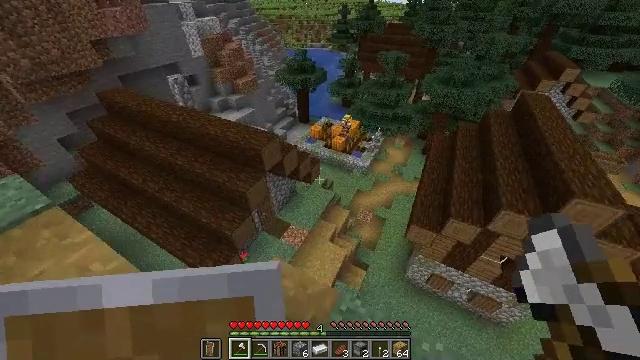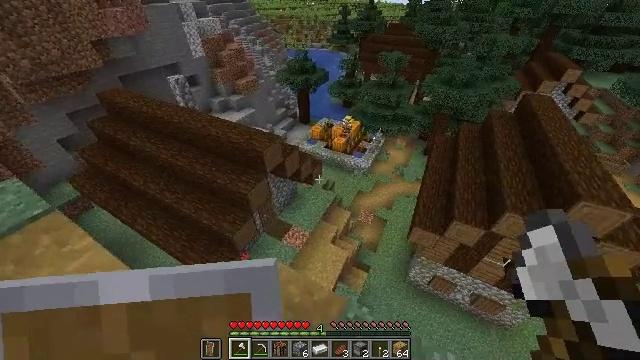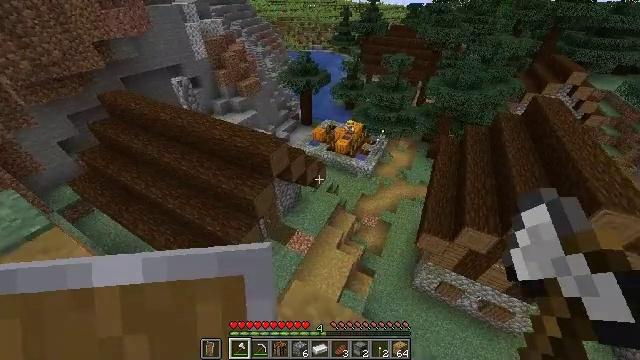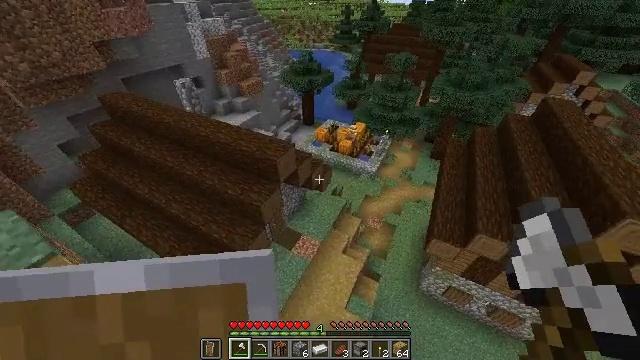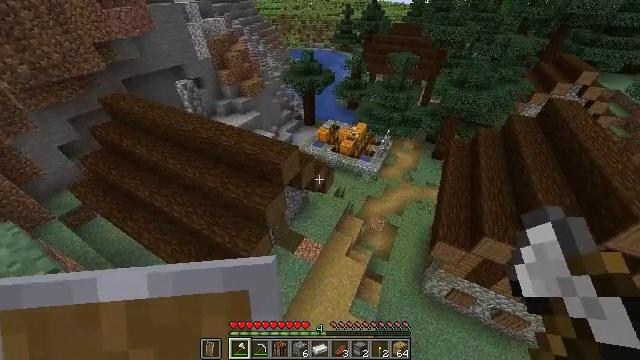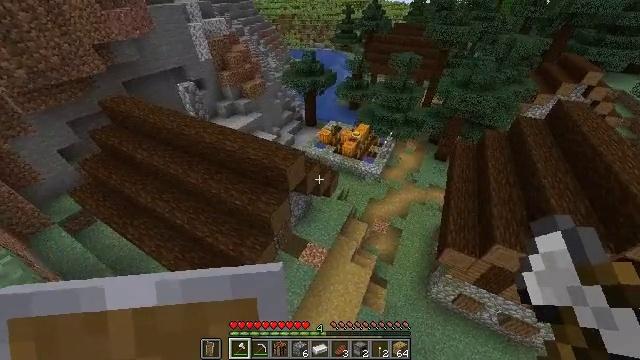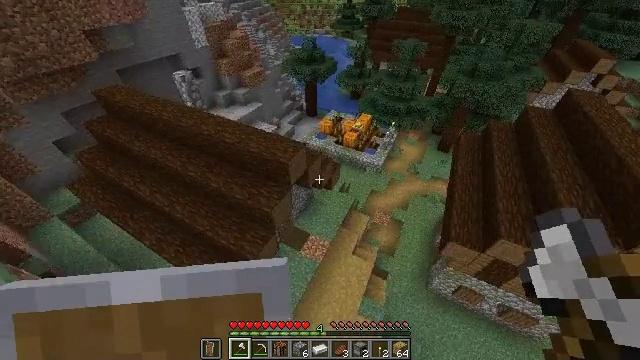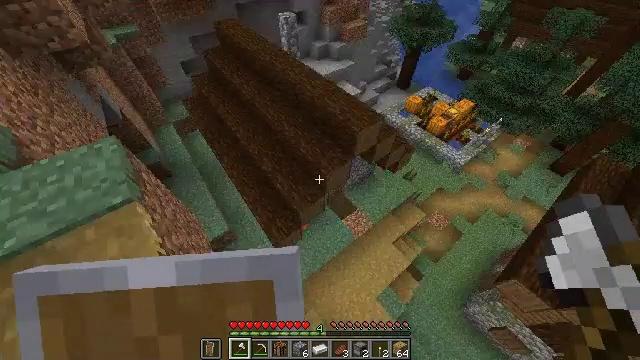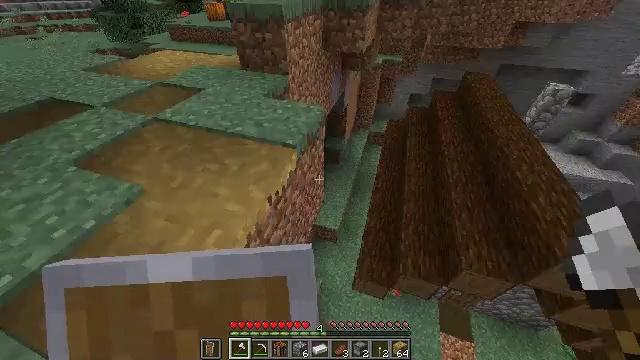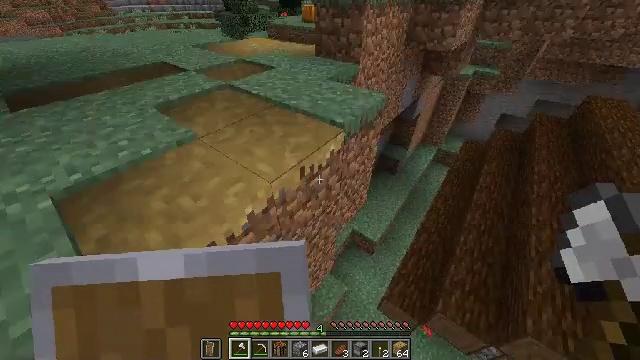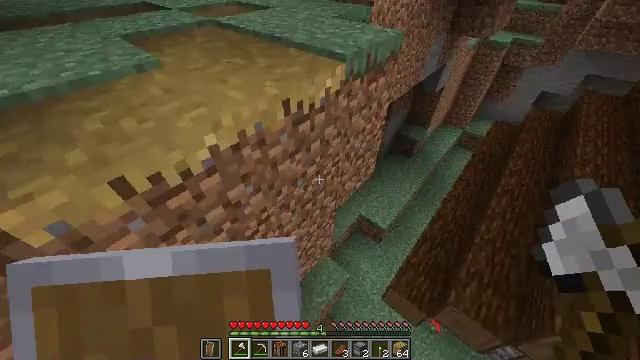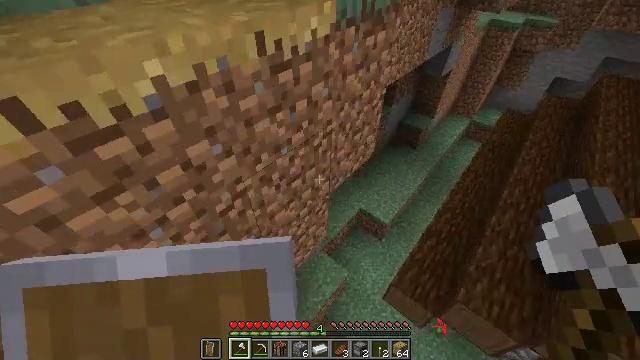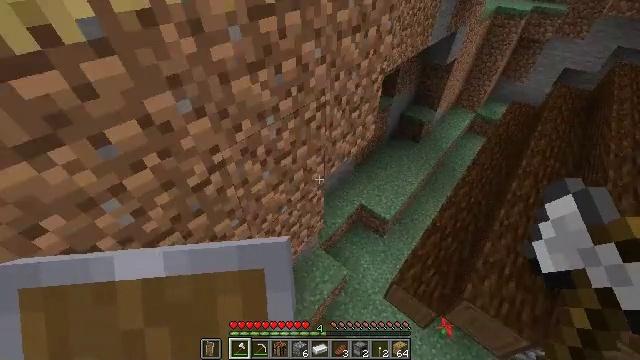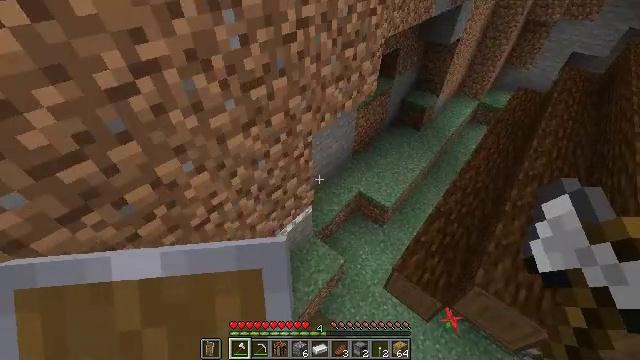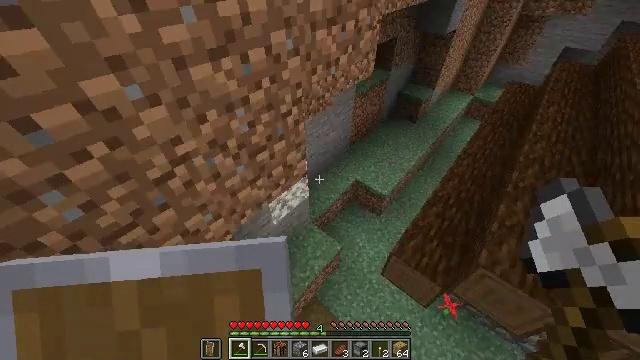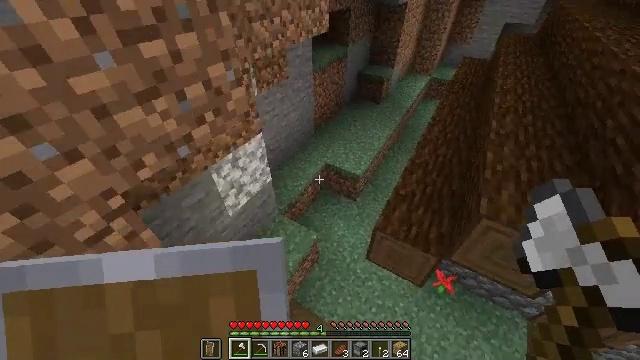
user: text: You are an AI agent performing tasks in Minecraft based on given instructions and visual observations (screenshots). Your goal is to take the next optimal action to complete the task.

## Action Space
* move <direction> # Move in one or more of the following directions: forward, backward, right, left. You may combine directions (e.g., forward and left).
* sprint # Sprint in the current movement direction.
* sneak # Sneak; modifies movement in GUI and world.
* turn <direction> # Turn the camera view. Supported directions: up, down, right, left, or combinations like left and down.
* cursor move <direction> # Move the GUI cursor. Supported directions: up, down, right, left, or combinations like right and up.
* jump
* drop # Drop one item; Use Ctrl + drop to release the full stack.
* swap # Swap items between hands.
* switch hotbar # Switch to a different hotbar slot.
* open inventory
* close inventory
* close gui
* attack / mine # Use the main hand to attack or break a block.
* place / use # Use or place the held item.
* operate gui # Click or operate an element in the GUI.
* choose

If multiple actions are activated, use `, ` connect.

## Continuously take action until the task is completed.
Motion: motion action
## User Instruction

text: Dismantle the blue bed.
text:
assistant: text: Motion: move forward and move left, sprint
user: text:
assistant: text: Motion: move forward and move left, sprint
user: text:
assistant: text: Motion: move forward and move left, sprint
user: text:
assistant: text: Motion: move forward and move left, sprint
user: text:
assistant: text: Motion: move forward, sprint
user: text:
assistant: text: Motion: move forward and move right, sprint, turn down
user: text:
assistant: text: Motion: move forward and move right, sprint, turn left and down
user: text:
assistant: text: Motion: move forward and move right, turn left and up
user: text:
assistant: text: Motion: turn left and up
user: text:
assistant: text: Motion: move forward, turn left and down
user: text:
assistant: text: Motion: move forward
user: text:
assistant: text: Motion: move forward, sprint
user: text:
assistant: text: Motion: move forward, sprint
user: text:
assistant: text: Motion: move forward, sprint
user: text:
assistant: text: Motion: move forward, sprint, turn right and up
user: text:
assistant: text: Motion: move forward, sprint
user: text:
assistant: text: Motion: move forward, sprint
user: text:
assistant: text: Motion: move forward, sprint, turn down
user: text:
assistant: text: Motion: move forward, sprint
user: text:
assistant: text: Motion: move forward, sprint, turn right
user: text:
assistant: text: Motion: move forward, sprint, turn right
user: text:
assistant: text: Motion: move forward, sprint, turn right and up
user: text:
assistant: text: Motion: move forward, sprint, turn right and up
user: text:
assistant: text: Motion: move forward, sprint, turn right and up
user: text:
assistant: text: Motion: move forward, sprint, turn right and up
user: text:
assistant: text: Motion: move forward, sprint, turn right and up
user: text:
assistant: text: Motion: move forward, sprint, turn left
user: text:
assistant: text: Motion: move forward, sprint
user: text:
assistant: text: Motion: move forward and move right, sprint
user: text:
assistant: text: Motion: move forward and move right, sprint